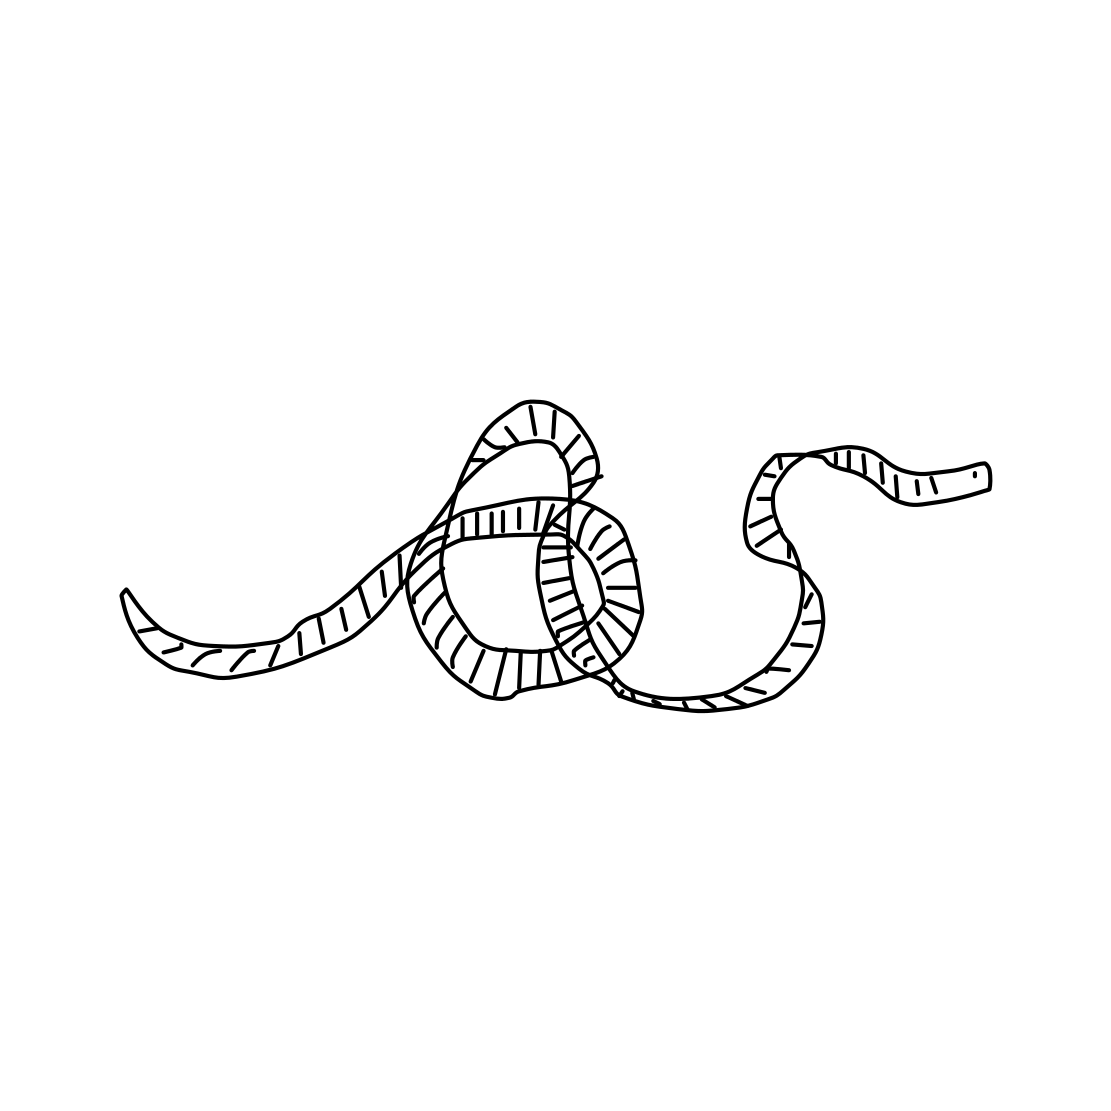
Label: snake